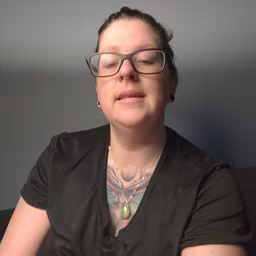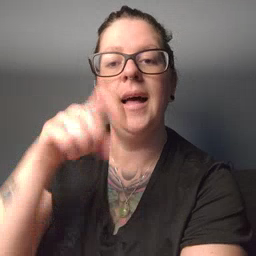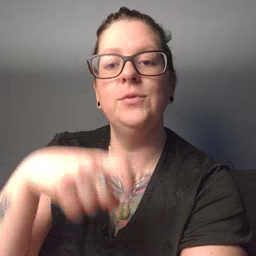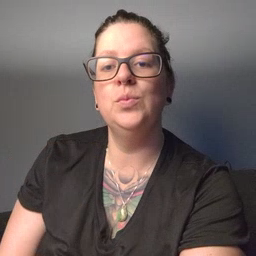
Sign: haveto